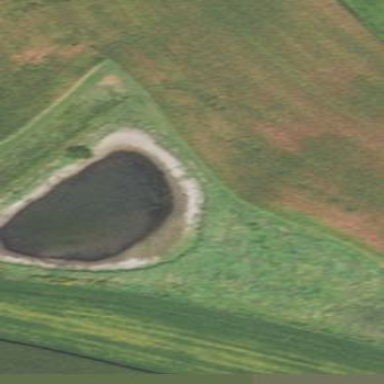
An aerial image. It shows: Pond surrounded by natural water.